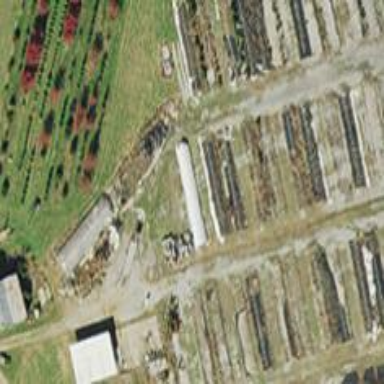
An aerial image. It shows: Brownfield site.